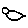
Label: bird